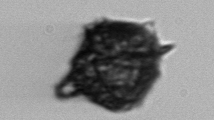
Label: Gonyaulax